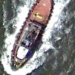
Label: Towing_vessel